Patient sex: F
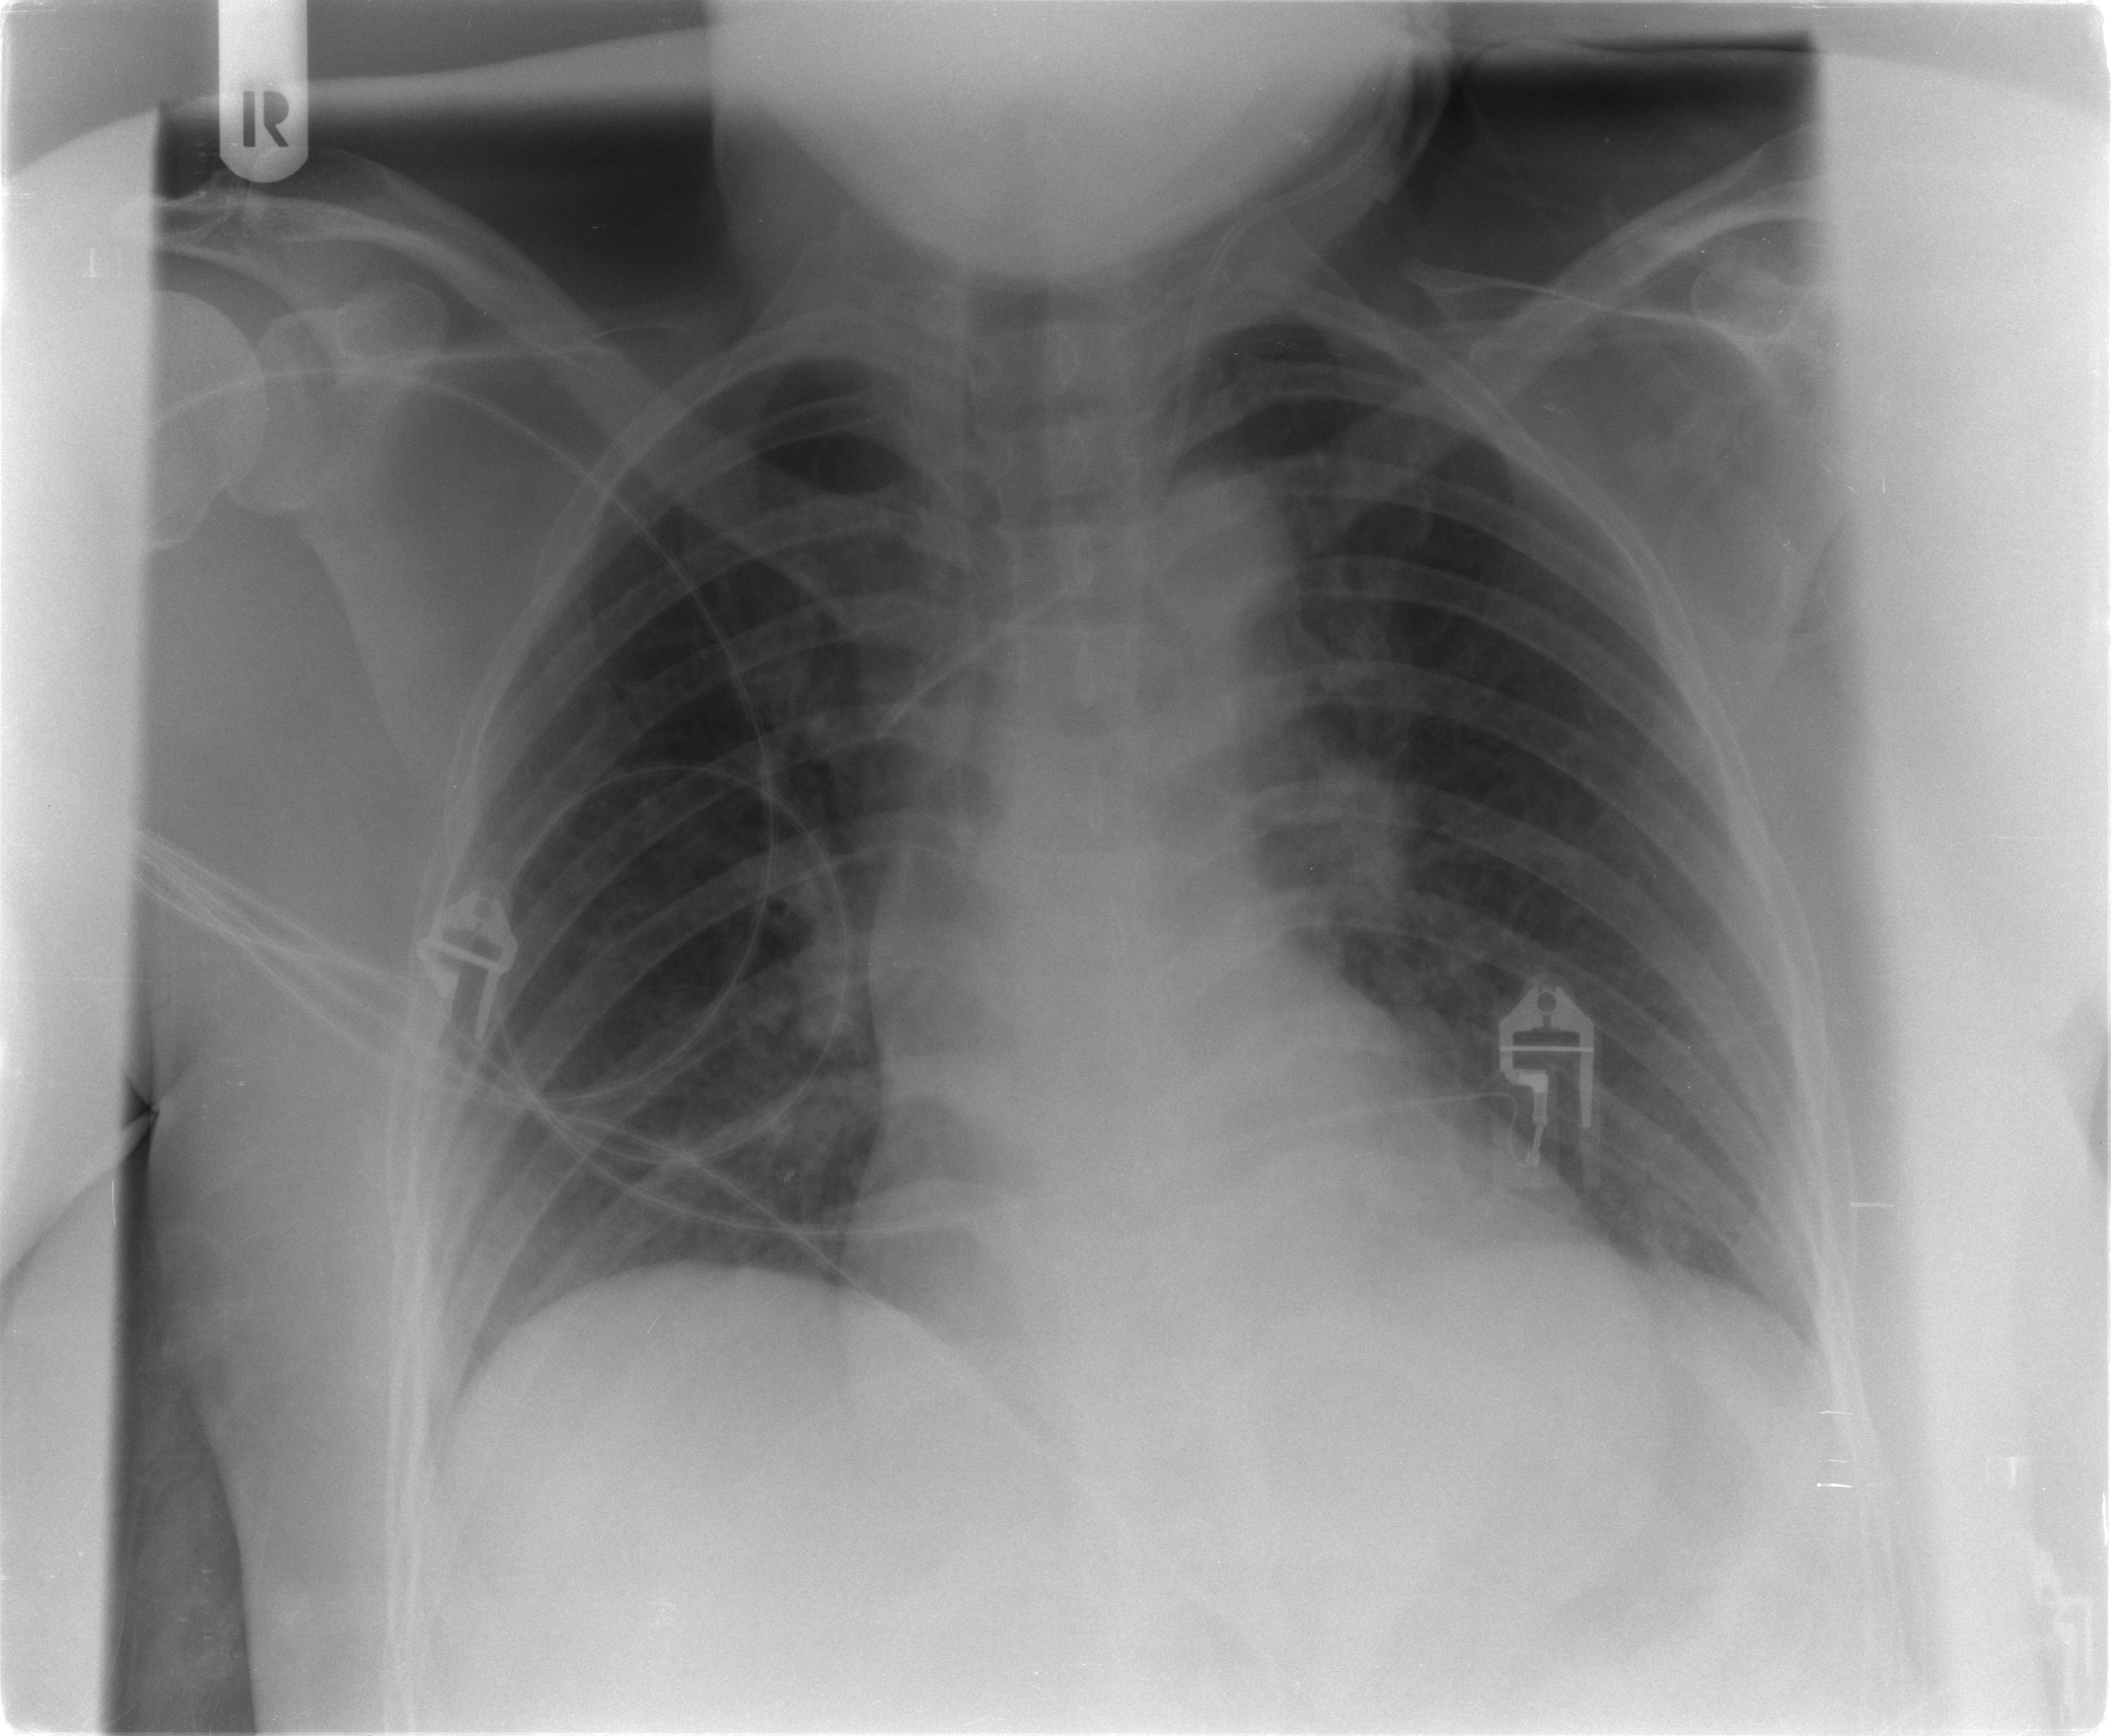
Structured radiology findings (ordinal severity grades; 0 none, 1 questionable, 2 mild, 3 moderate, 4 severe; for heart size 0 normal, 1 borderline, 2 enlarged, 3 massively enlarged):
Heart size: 1
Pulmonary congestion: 2
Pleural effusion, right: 0
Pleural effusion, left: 0
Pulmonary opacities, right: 0
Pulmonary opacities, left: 0
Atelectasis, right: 0
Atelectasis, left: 0